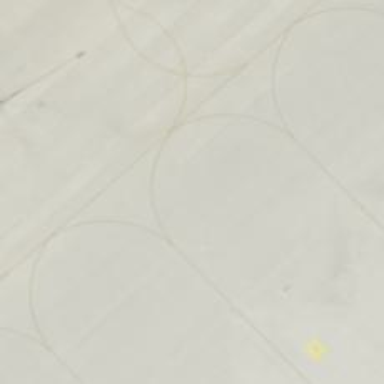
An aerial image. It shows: View of taxiway at the airport.